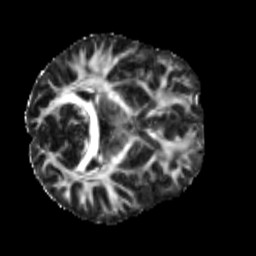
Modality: FA
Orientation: axial
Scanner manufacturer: siemens
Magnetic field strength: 3 T
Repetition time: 4 s
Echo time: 0.0594 s